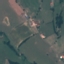
Land use / land cover: Pasture